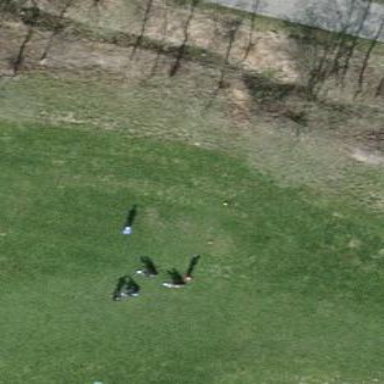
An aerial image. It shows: Golf tee area covered with grass.